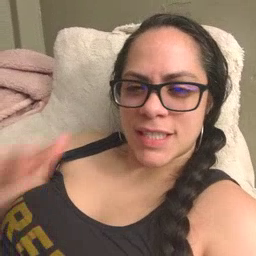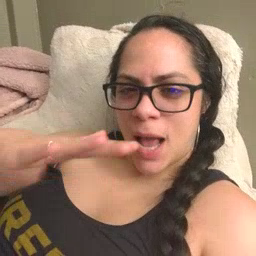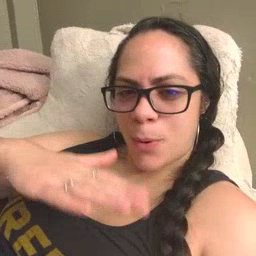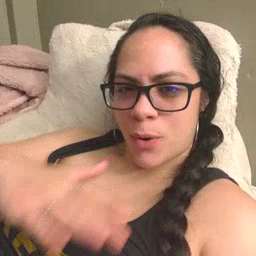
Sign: table